Interaction volume radius: 5 \u00c5
Interaction volume height: 25 \u00c5
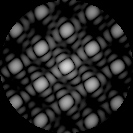
Disorder parameter: 0.05536